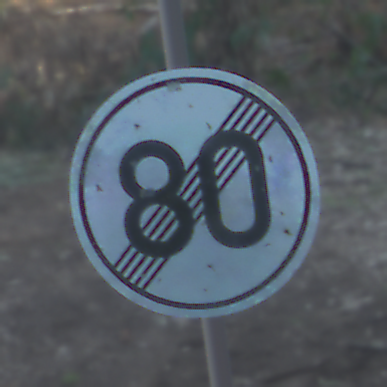
Verkehrszeichen: EndeGeschwindigkeit80
Umgebung: Outdoor, Nature
Tageszeit: MorningAfternoon
Wetter: Clear
Licht: Natural
Jahreszeit: NotSpecified
Kontrast: LowContrast